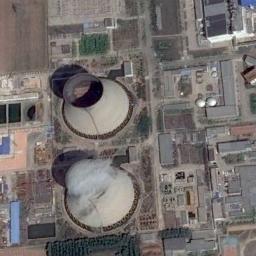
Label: thermal_power_station